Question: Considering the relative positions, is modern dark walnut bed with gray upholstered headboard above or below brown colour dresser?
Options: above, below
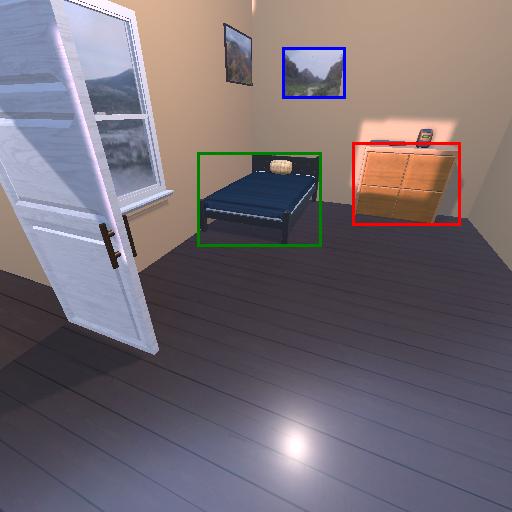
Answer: above